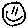
Label: smiley face